Current action and preconditions to check: trajectory_clear

Your task: For each precondition in the list above, predict whether it will hold at this action.

Consider the current scene as observed from the mobile robot's camera, and analyze the predicted future states of all dynamic agents (e.g., people, animals, vehicles, or any moving entities) within the NEXT SECOND.

IMPORTANT: Only answer "very likely" if you are absolutely certain—based on strong, clear evidence—that a dynamic agent will violate the precondition in the predicted future state. Do NOT answer "very likely" for unlikely, ambiguous, or low-probability risks.

Ask yourself for each precondition: Is there a high probability, with clear and convincing evidence, that the predicted future states of any dynamic agent will interfere with the predicted future state of the currently executing action within the NEXT SECOND, causing that precondition to fail?

Assess the risk level based on these predictions. Use "likely" or "very likely" if motions create a clear risk of interference.

Use "neutral" or "improbable" if agents are nearby but their predicted paths are clearly diverging or non-conflicting.

Failure Risk Categories: "very improbable", "improbable", "neutral", "likely", "very likely"

Answer Format: Output ONLY the probability_of_failure value from these categories: "very improbable", "improbable", "neutral", "likely", "very likely"

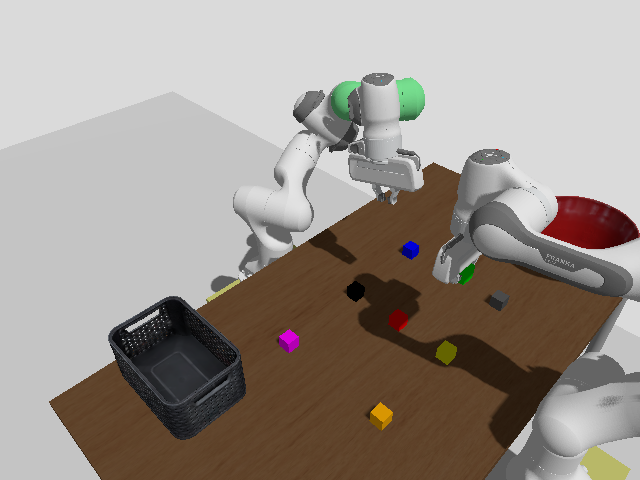

Answer: very improbable